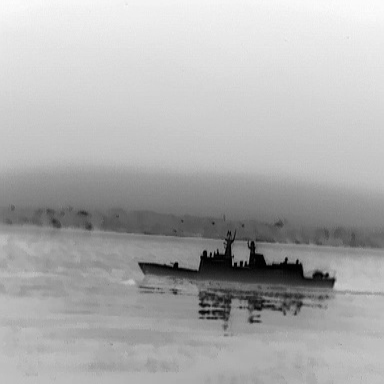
There is a warship in the infrared image.